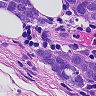
Metastatic tissue present: yes